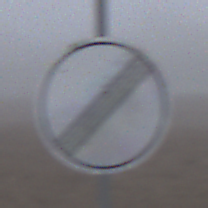
Verkehrszeichen: EndeSaemtlicherBegrenzungen
Umgebung: Outdoor, RoadRail
Tageszeit: MorningAfternoon
Wetter: Overcast
Licht: Natural
Jahreszeit: NotSpecified
Kontrast: LowContrast